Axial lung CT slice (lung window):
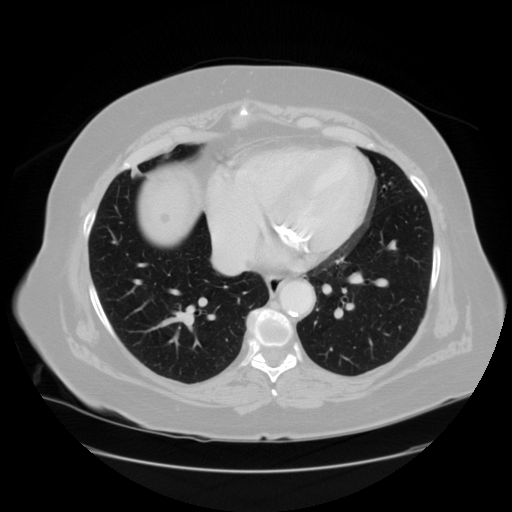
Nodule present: no